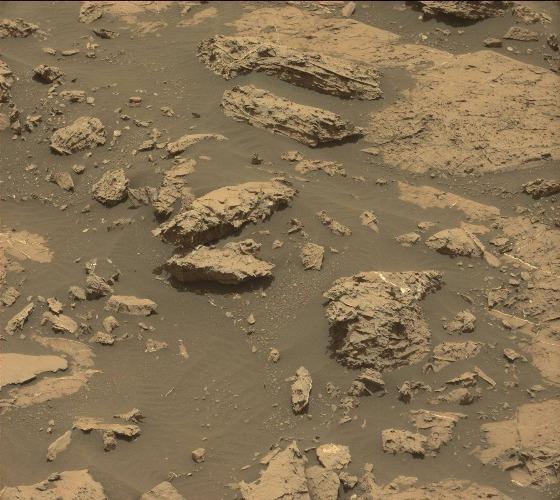
Terrain classes present: Bedrock, Gravel / Sand / Soil, Rock, Shadow